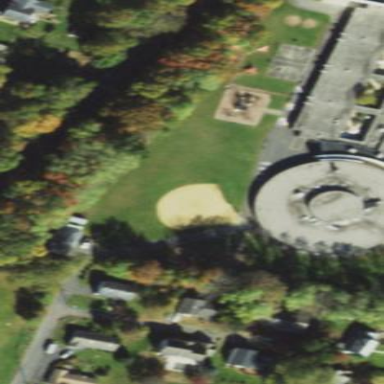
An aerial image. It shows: Softball pitch for leisure and sport activities.